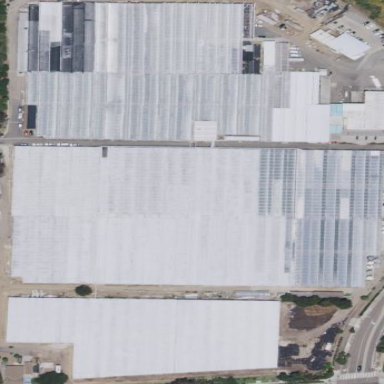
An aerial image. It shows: Plant nursery area.